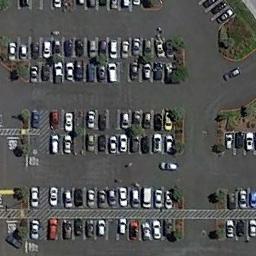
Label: parking_lot